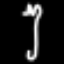
Label: fork